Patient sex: F
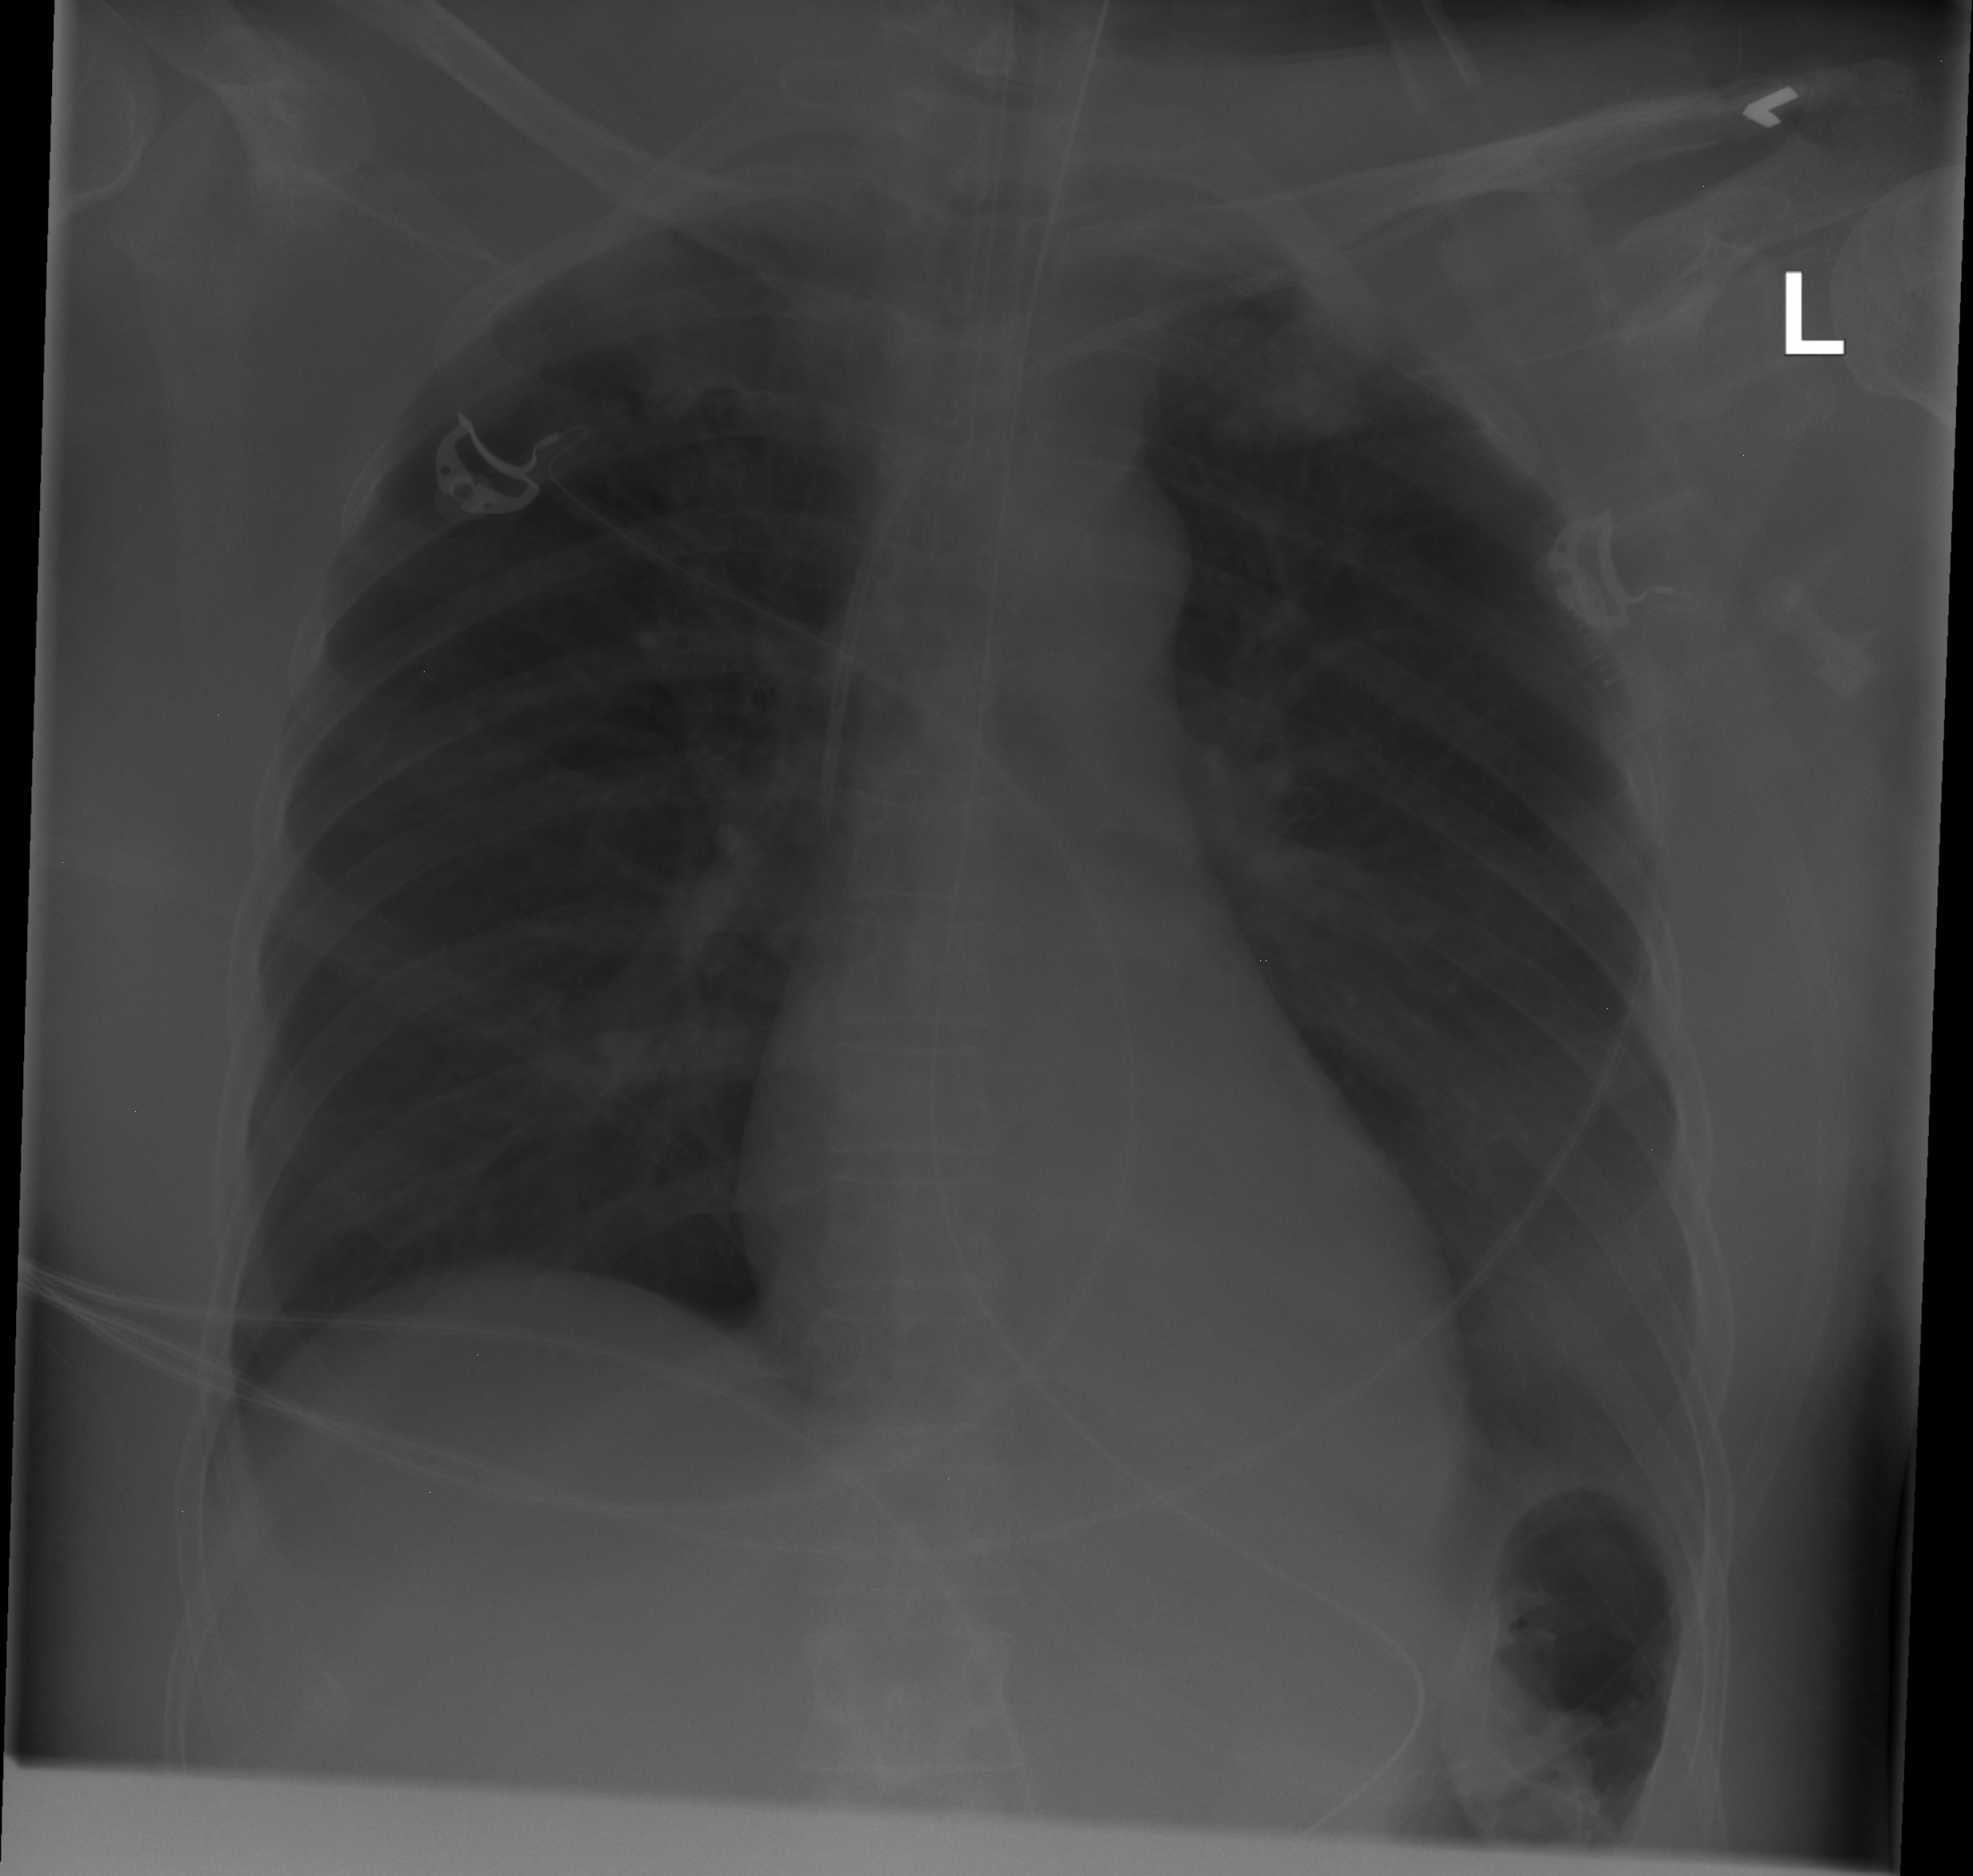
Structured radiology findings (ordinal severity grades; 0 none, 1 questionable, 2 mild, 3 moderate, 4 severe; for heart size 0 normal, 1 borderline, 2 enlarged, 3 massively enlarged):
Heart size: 0
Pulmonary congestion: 0
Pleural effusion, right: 0
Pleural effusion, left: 1
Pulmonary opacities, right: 0
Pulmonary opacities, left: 0
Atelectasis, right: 0
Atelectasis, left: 0